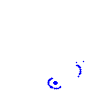
Particle: kaon